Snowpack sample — Snodgrass Mountain, Crested Butte, Colorado (2/4/25, 12:06 PM MST)
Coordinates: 38.923, -106.968
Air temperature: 35 °F
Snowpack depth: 80 cm
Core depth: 50 cm
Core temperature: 30.2 °F
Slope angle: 14°, slope face: 78°
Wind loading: low
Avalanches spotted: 0
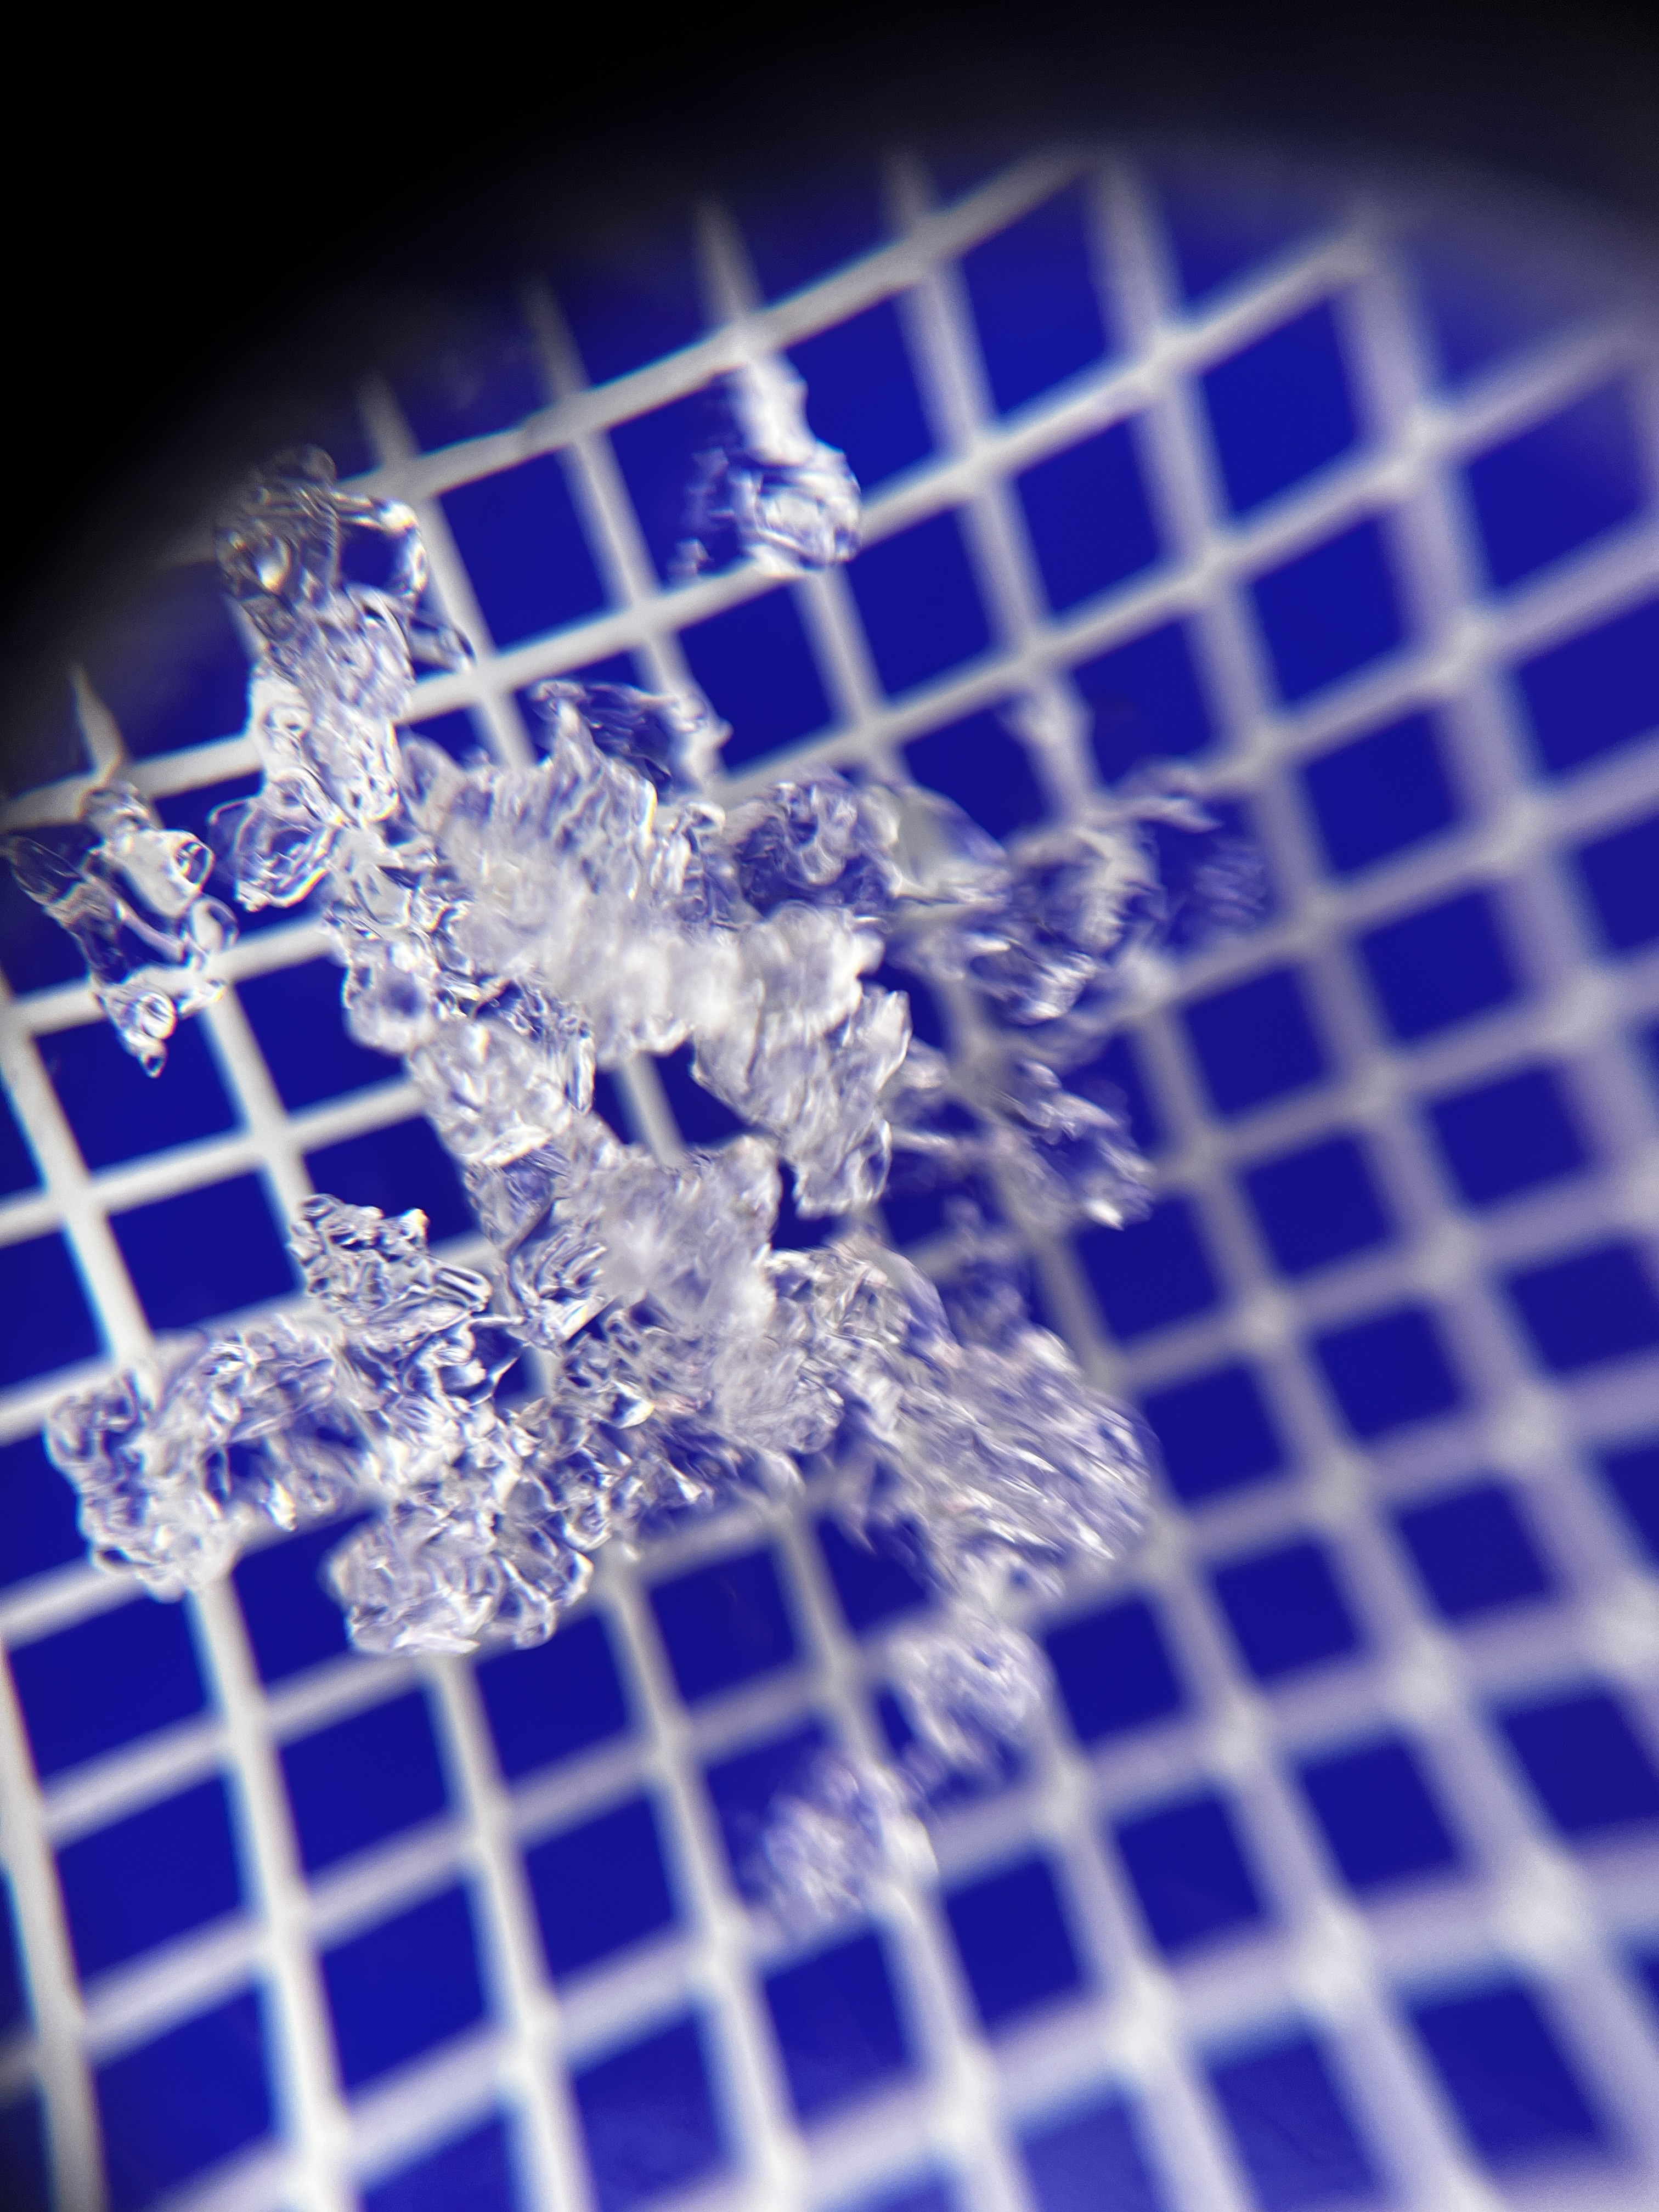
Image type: magnified_profile
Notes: No avalanches nearby, unusually warm weather for the last month reported by residents, Collected 25 yards from treeline